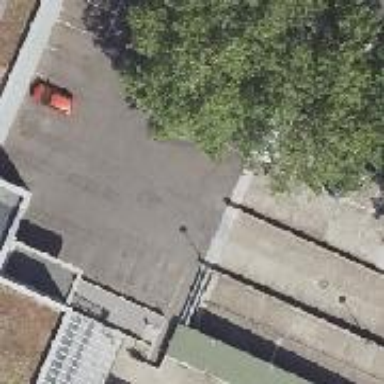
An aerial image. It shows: Multi-storey parking building.